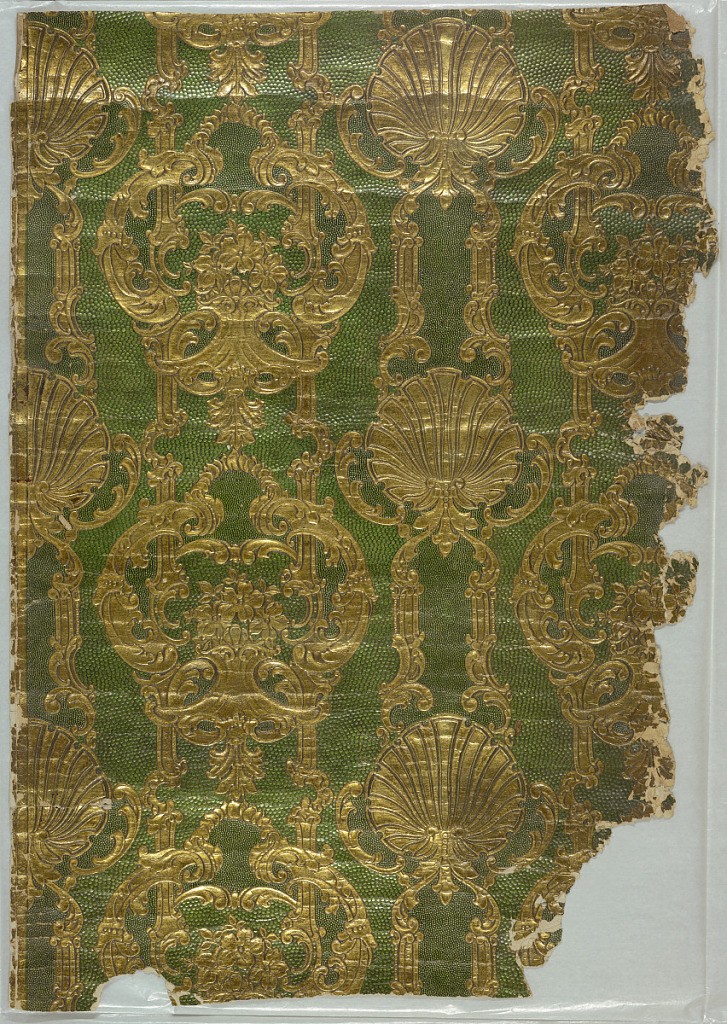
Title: Sidewall
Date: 1875–99
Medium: Block-printed paper, embossed
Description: Imitation leather. Embossed large-scale shell motifs on vertical striped bands, alternating with vertical bands of cartouches enclosing floral bouquets. Printed in metallic green and gold.